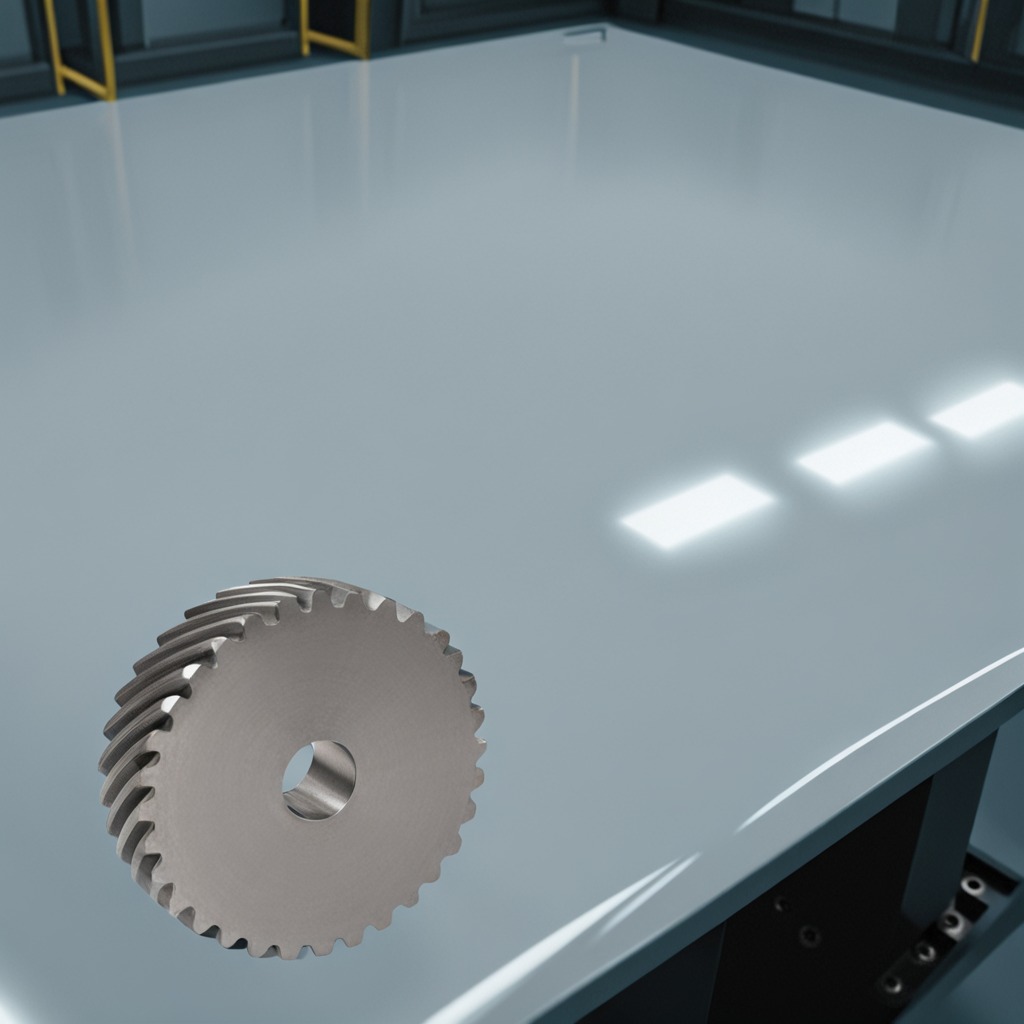
A steel gear with teeth is lying on a high-gloss table in a ship maintenance bay industrial lighting.